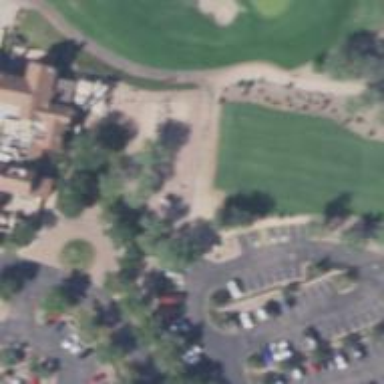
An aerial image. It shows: Service road designated as golf cart path.